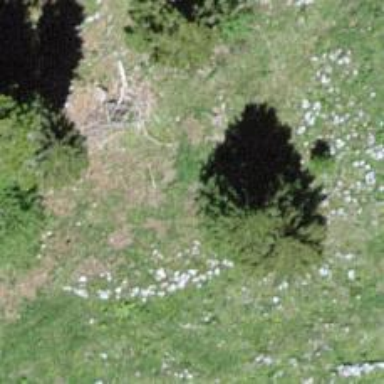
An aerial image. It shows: Needle-leaved tree in nature.